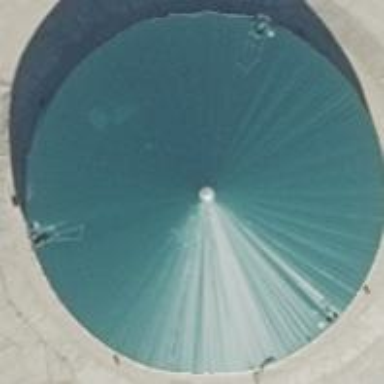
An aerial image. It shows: Silo.